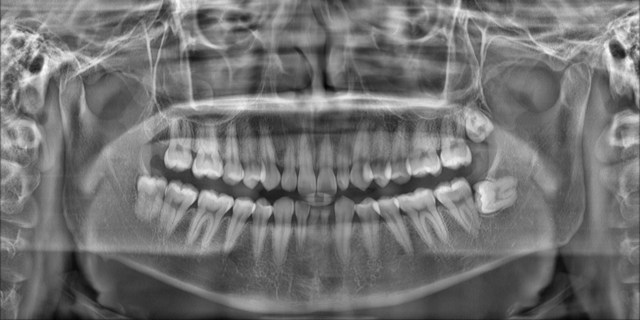
adult